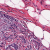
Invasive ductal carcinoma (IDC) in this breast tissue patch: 0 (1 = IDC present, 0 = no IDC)